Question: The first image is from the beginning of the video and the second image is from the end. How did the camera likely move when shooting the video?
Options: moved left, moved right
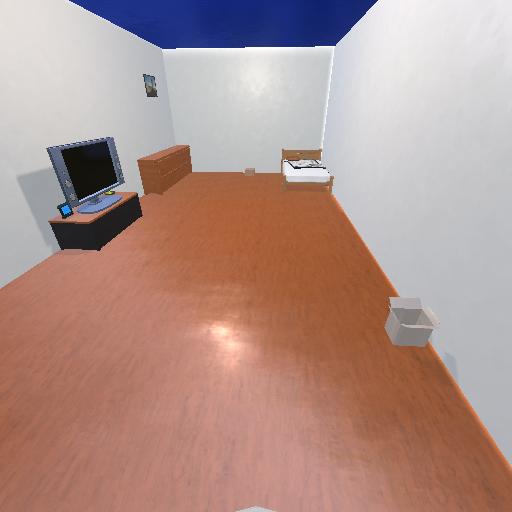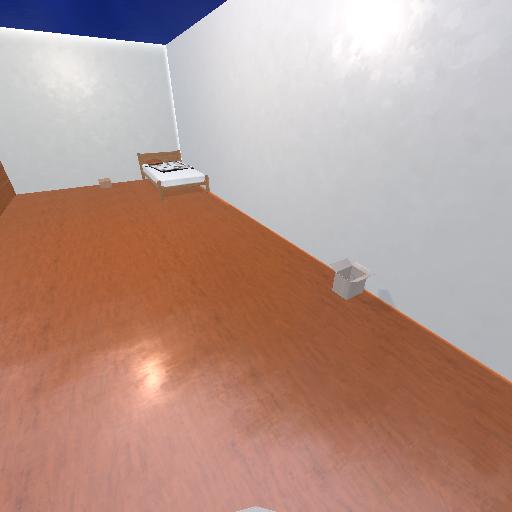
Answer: moved left